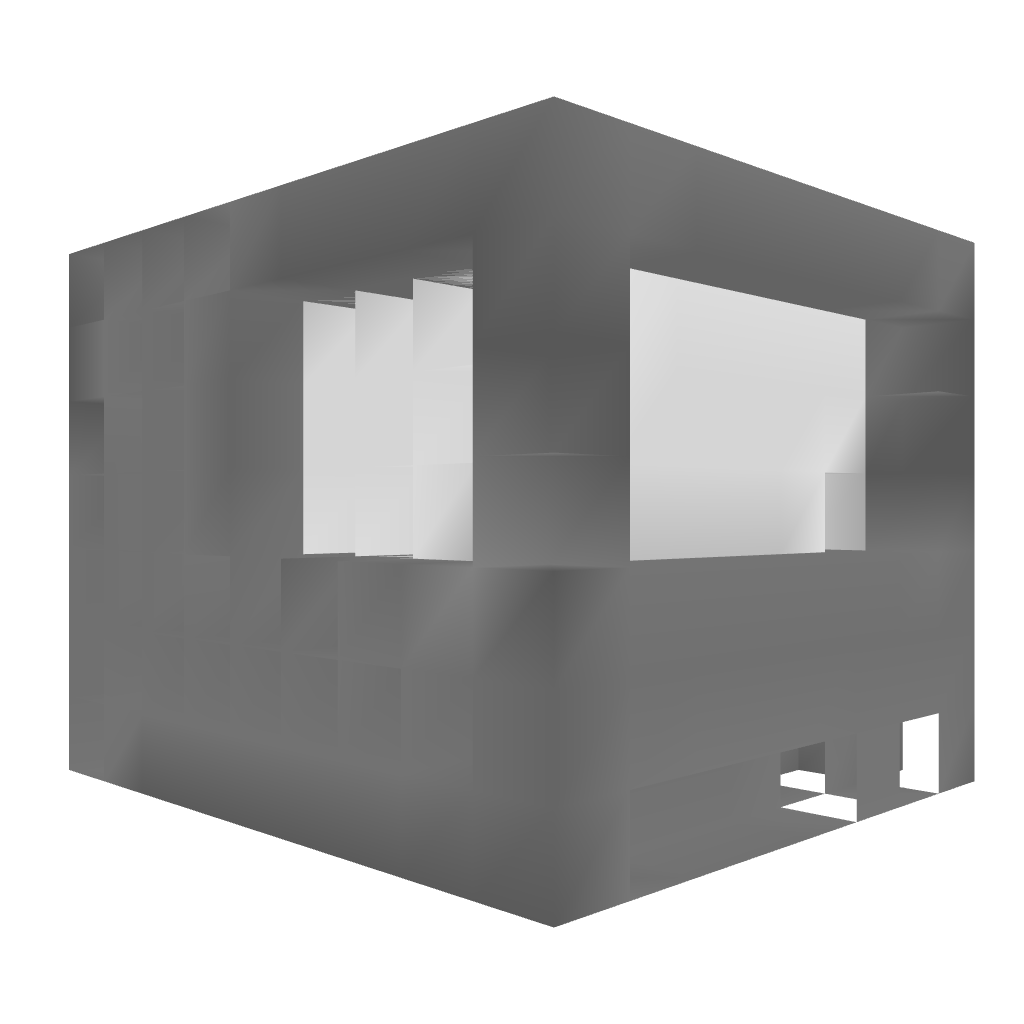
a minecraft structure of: Zombie Trap bad low quality